Interaction volume radius: 5 \u00c5
Interaction volume height: 25 \u00c5
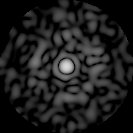
Disorder parameter: 0.8167